Неопытный водитель тренируется водить учебный автомобиль на большой ровной горизонтальной площадке. Для анализа ошибок вождения на учебном автомобиле установлено устройство, регистрирующее модуль скорости и модуль ускорения центра масс автомобиля в каждый момент времени. По окончании движения оно выдаёт результат в виде двух графиков: $|\vec v (t)|$ и $|\vec a (t)|$. Результат одного из таких измерений представлен на рисунке (см. рис). Вертикальные участки на графике ускорения соответствуют переключениям режима работы мотора или тормозов, которые происходят столь быстро, что не могут быть отображены в выбранном масштабе.
Найдите путь $S$, пройденный автомобилем за всё время движения.
Определите характер движения автомобиля на каждом участке пути и изобразите качественно траекторию автомобиля (вид сверху).
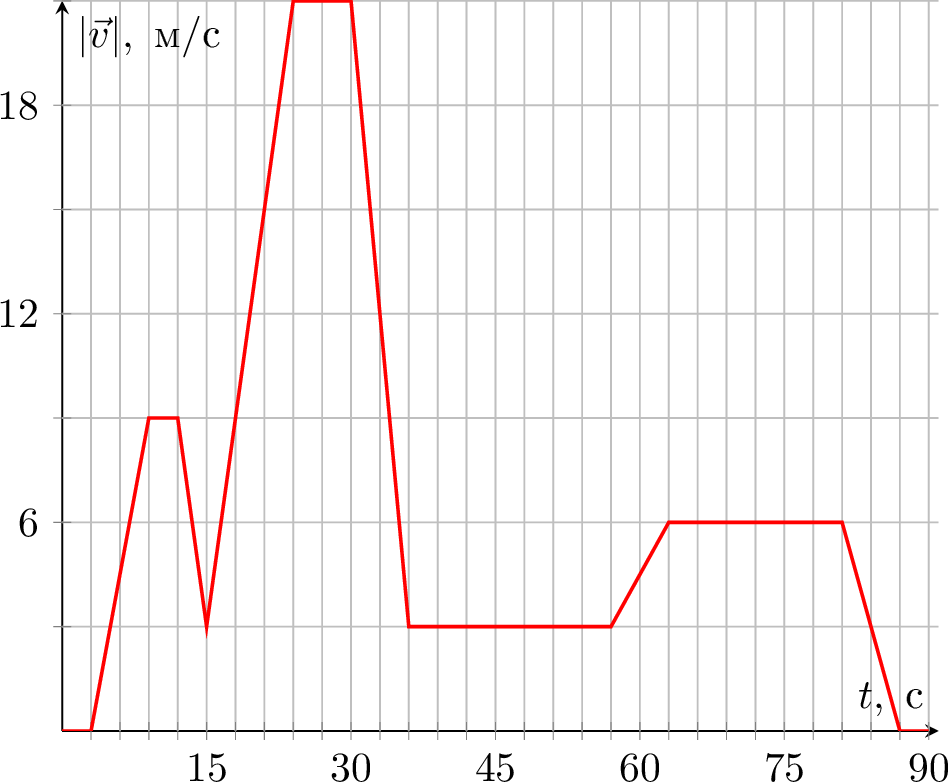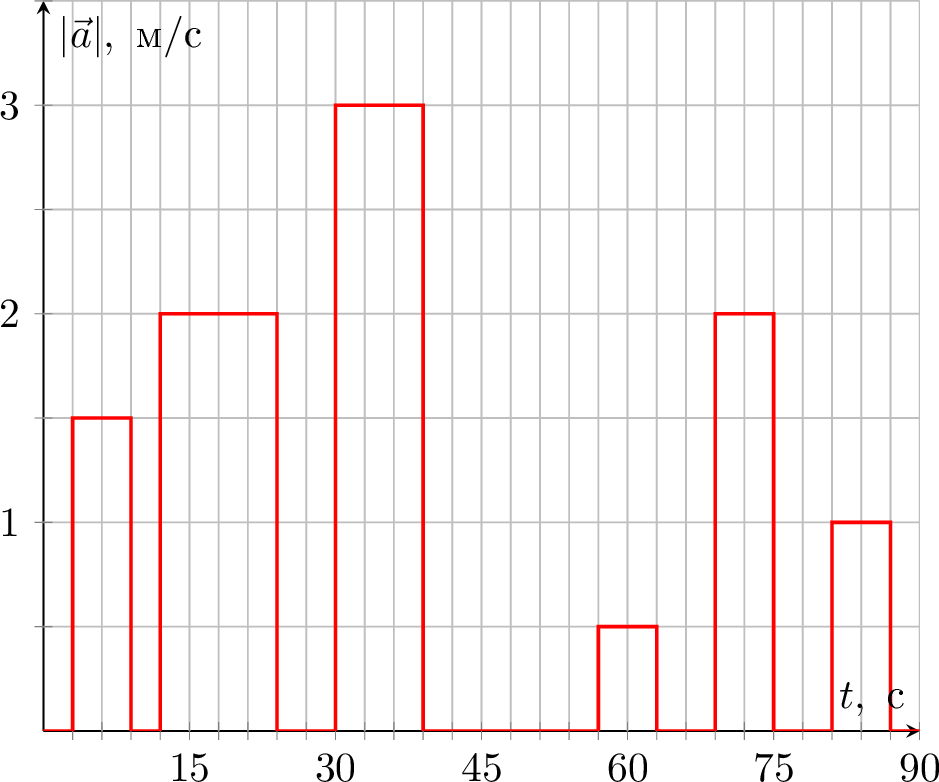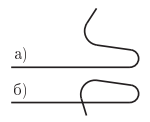
Ответ: $$ S=S_{1}+S_{1}^{*}+S_{2}+S_{2}^{*}+S_{3}=594~м $$
Темы:
T, Механика, Кинематика, Всероссийские, Движение по окружности, Обработка графика